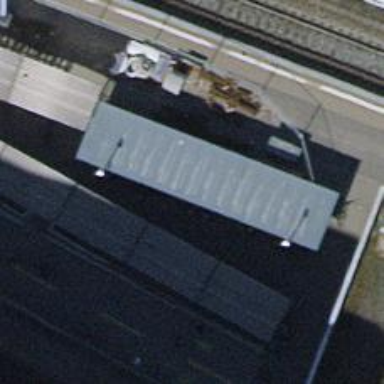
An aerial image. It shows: Shed designated as bicycle parking facility.